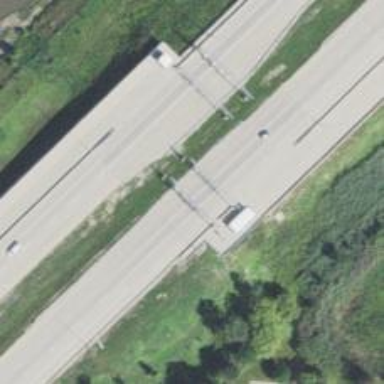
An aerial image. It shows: Toll gantry on the road.